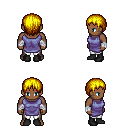
a pixel art fantasy rpg character, male body template, human, dark skin, chain tabard jacket, white pants, blonde plain hairstyle, white cloth bandages, black shoes, four views (front, back, left, right), 2x2 character sprite sheet, small pixel art, hard edges, no anti-aliasing